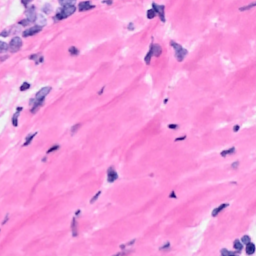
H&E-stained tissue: Breast